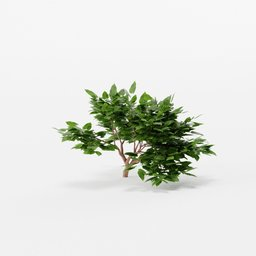
Label: nature